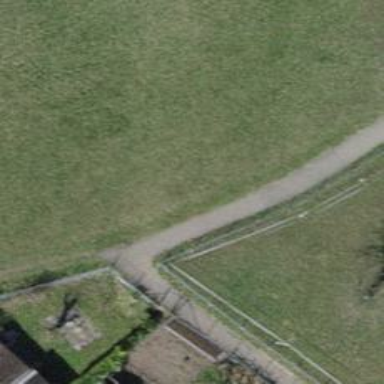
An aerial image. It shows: Path covered in grass.